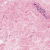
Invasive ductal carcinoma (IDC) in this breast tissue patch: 0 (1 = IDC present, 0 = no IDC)